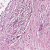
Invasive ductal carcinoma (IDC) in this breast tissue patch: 0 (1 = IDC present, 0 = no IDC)